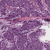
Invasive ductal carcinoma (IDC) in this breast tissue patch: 1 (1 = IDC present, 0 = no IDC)